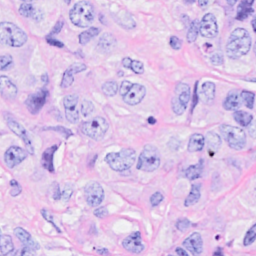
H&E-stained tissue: Breast